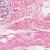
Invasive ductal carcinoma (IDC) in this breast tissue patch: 0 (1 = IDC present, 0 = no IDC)